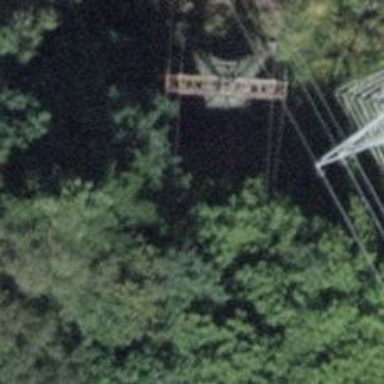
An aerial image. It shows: Towering power structure.